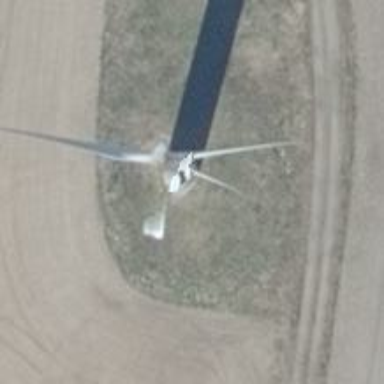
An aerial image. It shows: Wind turbine generator that utilizes wind as its source for generating electricity. It is of the horizontal axis type.